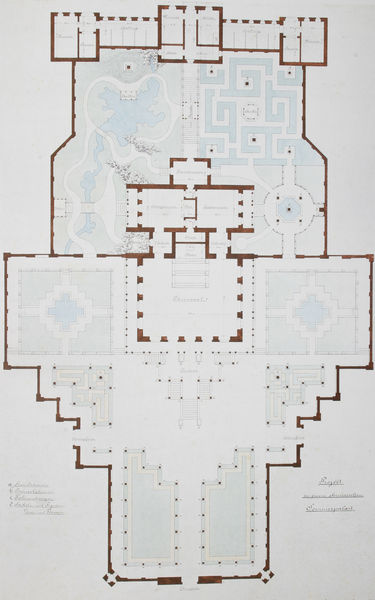
Titel: Projekt eines Chinesischen Sommerpalasts, Grundriss der Gesamtanlage
Künstler: Julius Hofmann
Schlagwörter: blau, flügel, wasser, see, teich, braun, fenster, pfeiler, skizze, säulen, zeichnung, zimmer, anlage, gebäude, haus, park, schloss, architektur, barock, kirche, wege, innen, brunnen, bassin, garten, schiff, schrift, mauer, linien, hof, sepia, symmetrie, rechtecke, punkte, wände, eingang, gang, kloster, symmetrisch, groß, beschriftung, entwurf, kathedrale, langhaus, ecken, geometrisch, mittel, rabatte, grünfläche, plan, gezeichnet, spirale, labyrinth, grundriss, kreuzgang, bauplan, hofgarten, rondell, kriche, lageplan, gartenanlage, einteilung, irrgarten, parl, gartenlandschaft, unterteilung, lichthof, labyrint, französischer garten, durchgezogen, klosterhof, raumteilung, architekturzwichnung, sicht von oben, symmetrie+, gartengrundriss, architektur gartenanlage